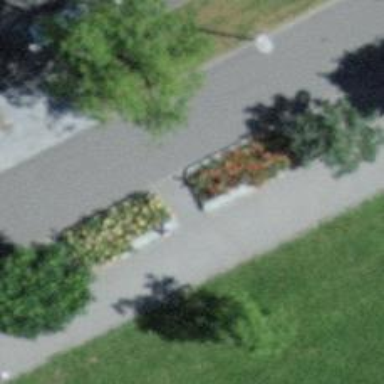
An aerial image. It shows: Beautiful avenue lined with broadleaved trees.